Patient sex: M
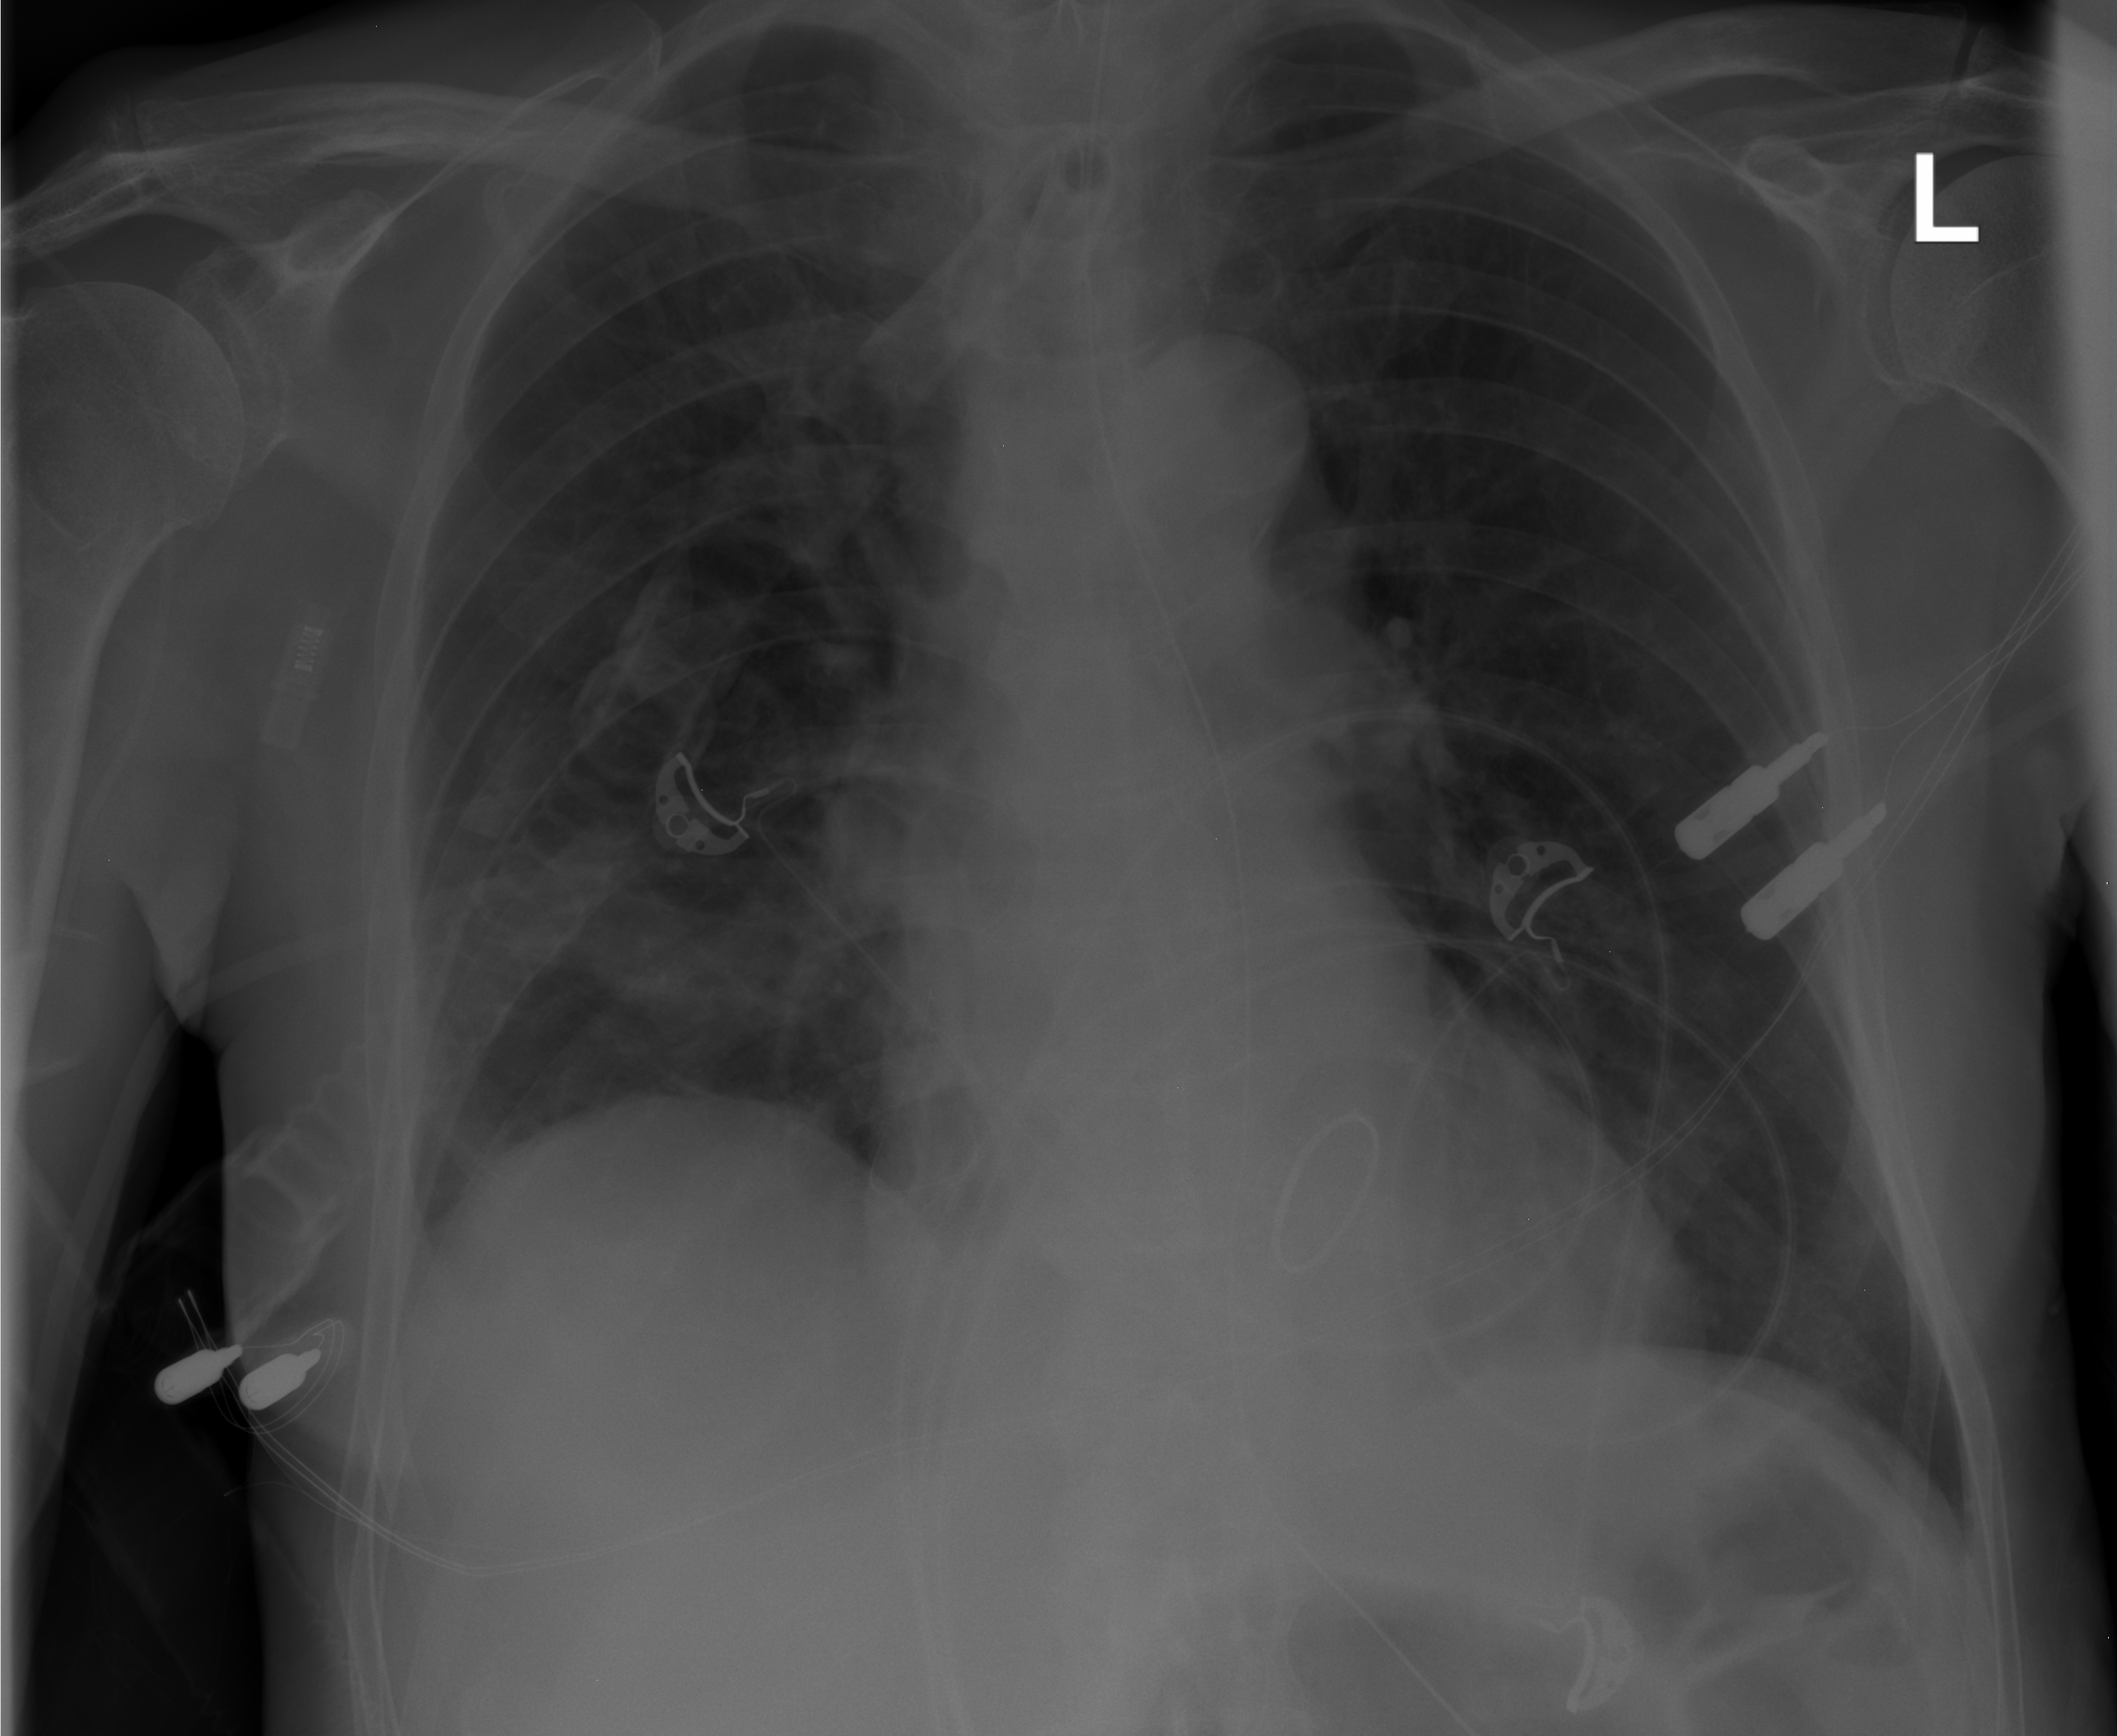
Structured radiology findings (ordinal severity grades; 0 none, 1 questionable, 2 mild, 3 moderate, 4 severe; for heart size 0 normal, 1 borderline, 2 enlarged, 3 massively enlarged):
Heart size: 0
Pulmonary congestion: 0
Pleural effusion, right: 0
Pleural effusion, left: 0
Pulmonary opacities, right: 0
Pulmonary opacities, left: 0
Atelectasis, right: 2
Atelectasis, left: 0